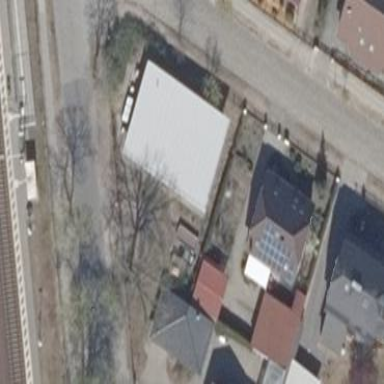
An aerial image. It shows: Building with flat grey roof.